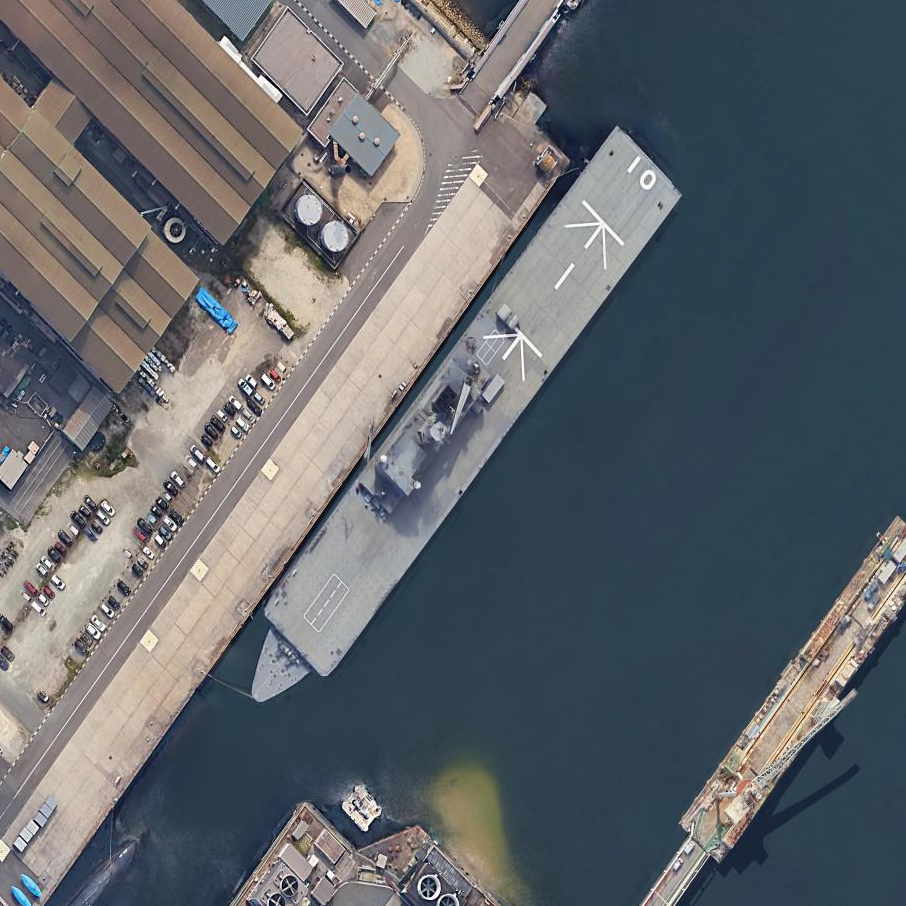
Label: Osumi-class_landing_ship